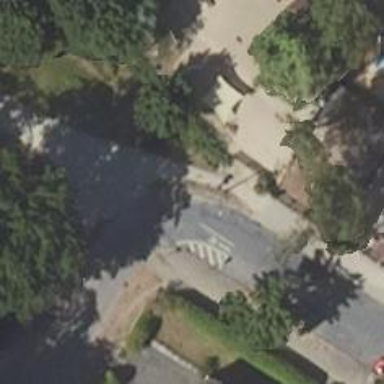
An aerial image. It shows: Compacted footway.